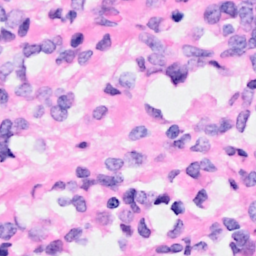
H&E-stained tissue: Breast